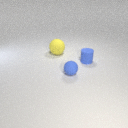
small blue rubber sphere to the right of large yellow rubber sphere